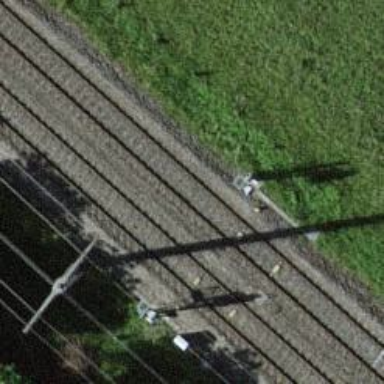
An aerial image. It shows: Railway signal.